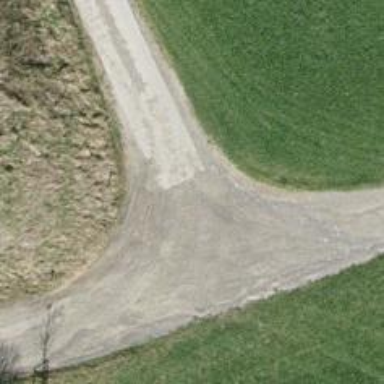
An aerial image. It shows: Compacted track road.